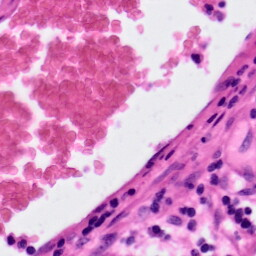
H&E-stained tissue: Colon